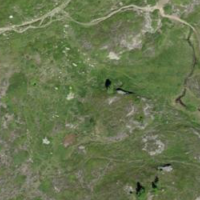
EUNIS habitat code: 26
Species observed at this site:
Vaccinium uliginosum